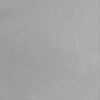
Label: not_dusty